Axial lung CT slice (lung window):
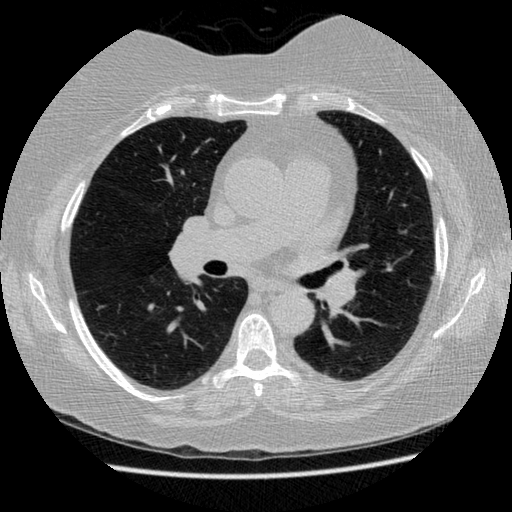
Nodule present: no